Question: I am having some trouble setting the correct location of the image for a 'UIImageView', which I am adding as a subview to a 'UIButton'. I start by creating the button and adding some sublayers:
'''
UIButton *button = [UIButton buttonWithType:UIButtonTypeCustom];
[button setFrame:bounds];
//add gradient background
CAGradientLayer *gradient = [CAGradientLayer layer];
gradient.frame = button.bounds;
gradient.colors = [NSArray arrayWithObjects:(id)[UIColor colorWithRed:.5 green:.5 blue:.5 alpha:1.0].CGColor, (id)[[UIColor blackColor] CGColor], nil];
[button.layer insertSublayer:gradient atIndex:0];
//set green background
CALayer *layer = [CALayer layer];
layer.frame = CGRectInset(button.bounds, 5, 5);
layer.backgroundColor = [UIColor colorWithRed:.55 green:.8 blue:.5 alpha:1.0].CGColor;
[button.layer insertSublayer:layer above:gradient];
'''
I then use two methods to set the image. The first (which I use if no image is saved) uses an image resource that is scaled to be the right size, and is part of the app bundle. I set this with the following code:
'''
UIImageView *v = [[UIImageView alloc] initWithImage:[UIImage imageNamed:@"profile.png"]];
[v setBounds:CGRectInset(button.bounds, 8, 8)];
[button addSubview:v];
'''
The trouble comes from when I use an image taken through the camera, and saved to the file system. I am setting this to the background using the following code:
'''
//path is an NSString set the the documents location of the image.
UIImageView *v = [[UIImageView alloc] initWithImage:[UIImage imageWithContentsOfFile:path]];
[v setBounds:CGRectInset(button.bounds, 8, 8)];
[v setContentMode:UIViewContentModeScaleToFill];
[button addSubview:v];
'''
The output to the screen now shows the image way offset from where it should be:

What am I doing wrong? How do I correctly scale/fit the image in its parent view? I have tried simply setting the button image, but nothing appeared (perhaps the image was behind the sublayers?).
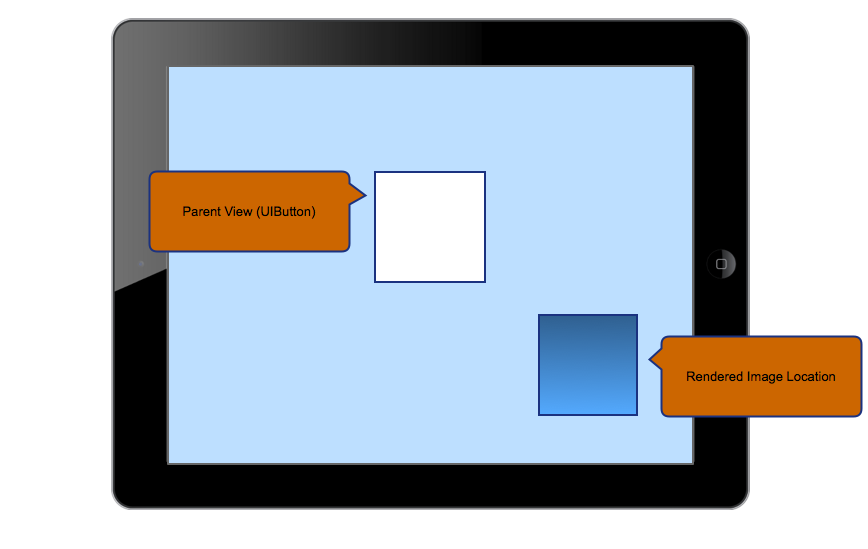
Answer: Use -'setFrame' method to set the frame of imageview instead of 'bounds'
'''
[v setFrame:CGRectInset(button.bounds, 8, 8)];
'''
Thus the code become
'''
UIImageView *v = [[UIImageView alloc] initWithImage:[UIImage imageWithContentsOfFile:path]];
[v setFrame:CGRectInset(button.bounds, 8, 8)];
[v setContentMode:UIViewContentModeScaleToFill];
[button addSubview:v];
'''